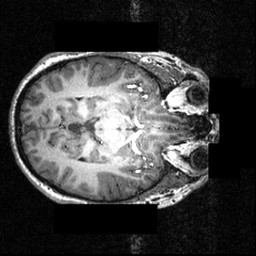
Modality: T1w
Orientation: axial
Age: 22
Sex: female
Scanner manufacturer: siemens
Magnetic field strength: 3.951 T
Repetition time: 1.5 s
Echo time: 0.00335 s